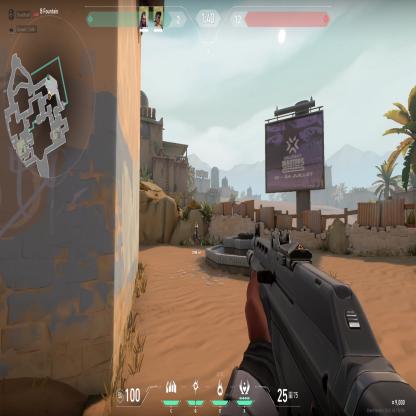
Label: teammate